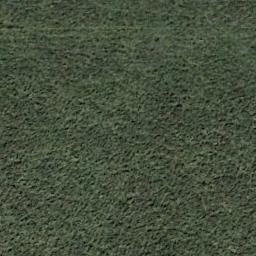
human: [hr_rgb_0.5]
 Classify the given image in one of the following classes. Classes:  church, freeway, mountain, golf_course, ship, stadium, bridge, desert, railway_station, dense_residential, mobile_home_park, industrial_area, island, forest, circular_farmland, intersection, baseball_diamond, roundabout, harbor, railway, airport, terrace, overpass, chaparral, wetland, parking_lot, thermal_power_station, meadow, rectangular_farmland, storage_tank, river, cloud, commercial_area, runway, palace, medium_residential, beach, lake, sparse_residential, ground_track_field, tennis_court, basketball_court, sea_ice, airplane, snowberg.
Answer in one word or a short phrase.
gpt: meadow